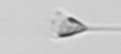
Label: Asterionellopsis_glacialis